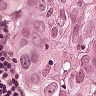
Metastatic tissue present: yes